A time-domain vibration trace from a rotating-machine test bench is shown. Classify the rotor condition as one of: normal, misalignment, unbalance, looseness.
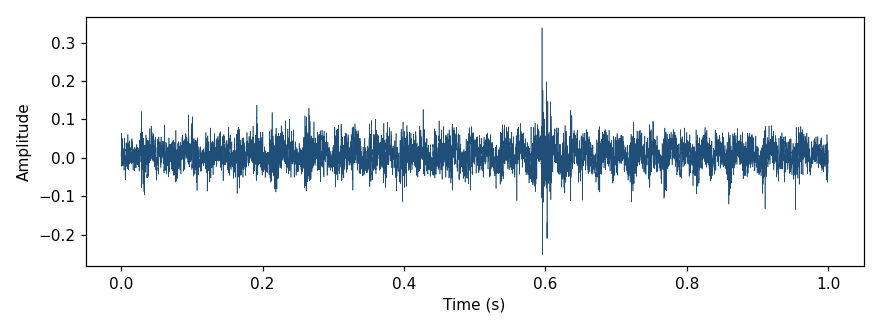
Answer: looseness